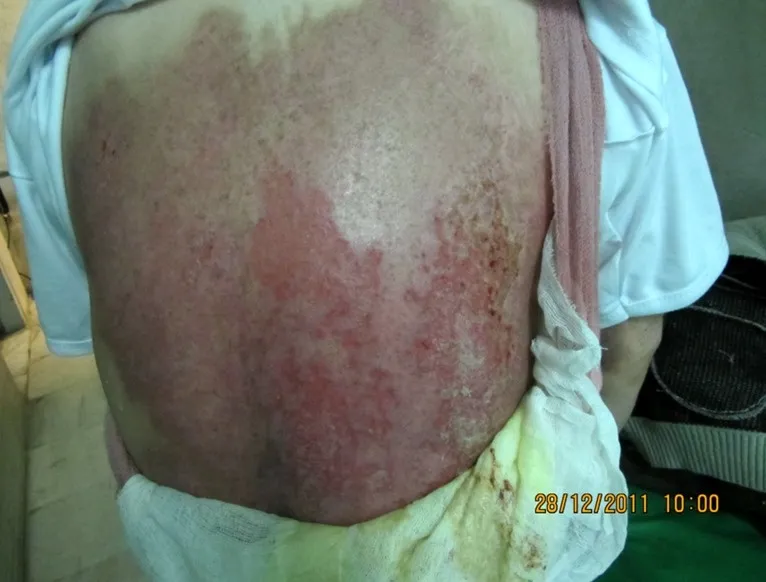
Photograph of the burn site on the day of surgery.
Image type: medical_photograph (skin_photograph)